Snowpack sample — Loveland Pass, Silver Plume, Colorado, USA (1/12/25, 11:40 AM MST)
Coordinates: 39.66, -105.88
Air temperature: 7 °F
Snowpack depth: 140 cm
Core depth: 10 cm
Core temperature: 41 °F
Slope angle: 11°, slope face: 30°
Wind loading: high
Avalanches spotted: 2
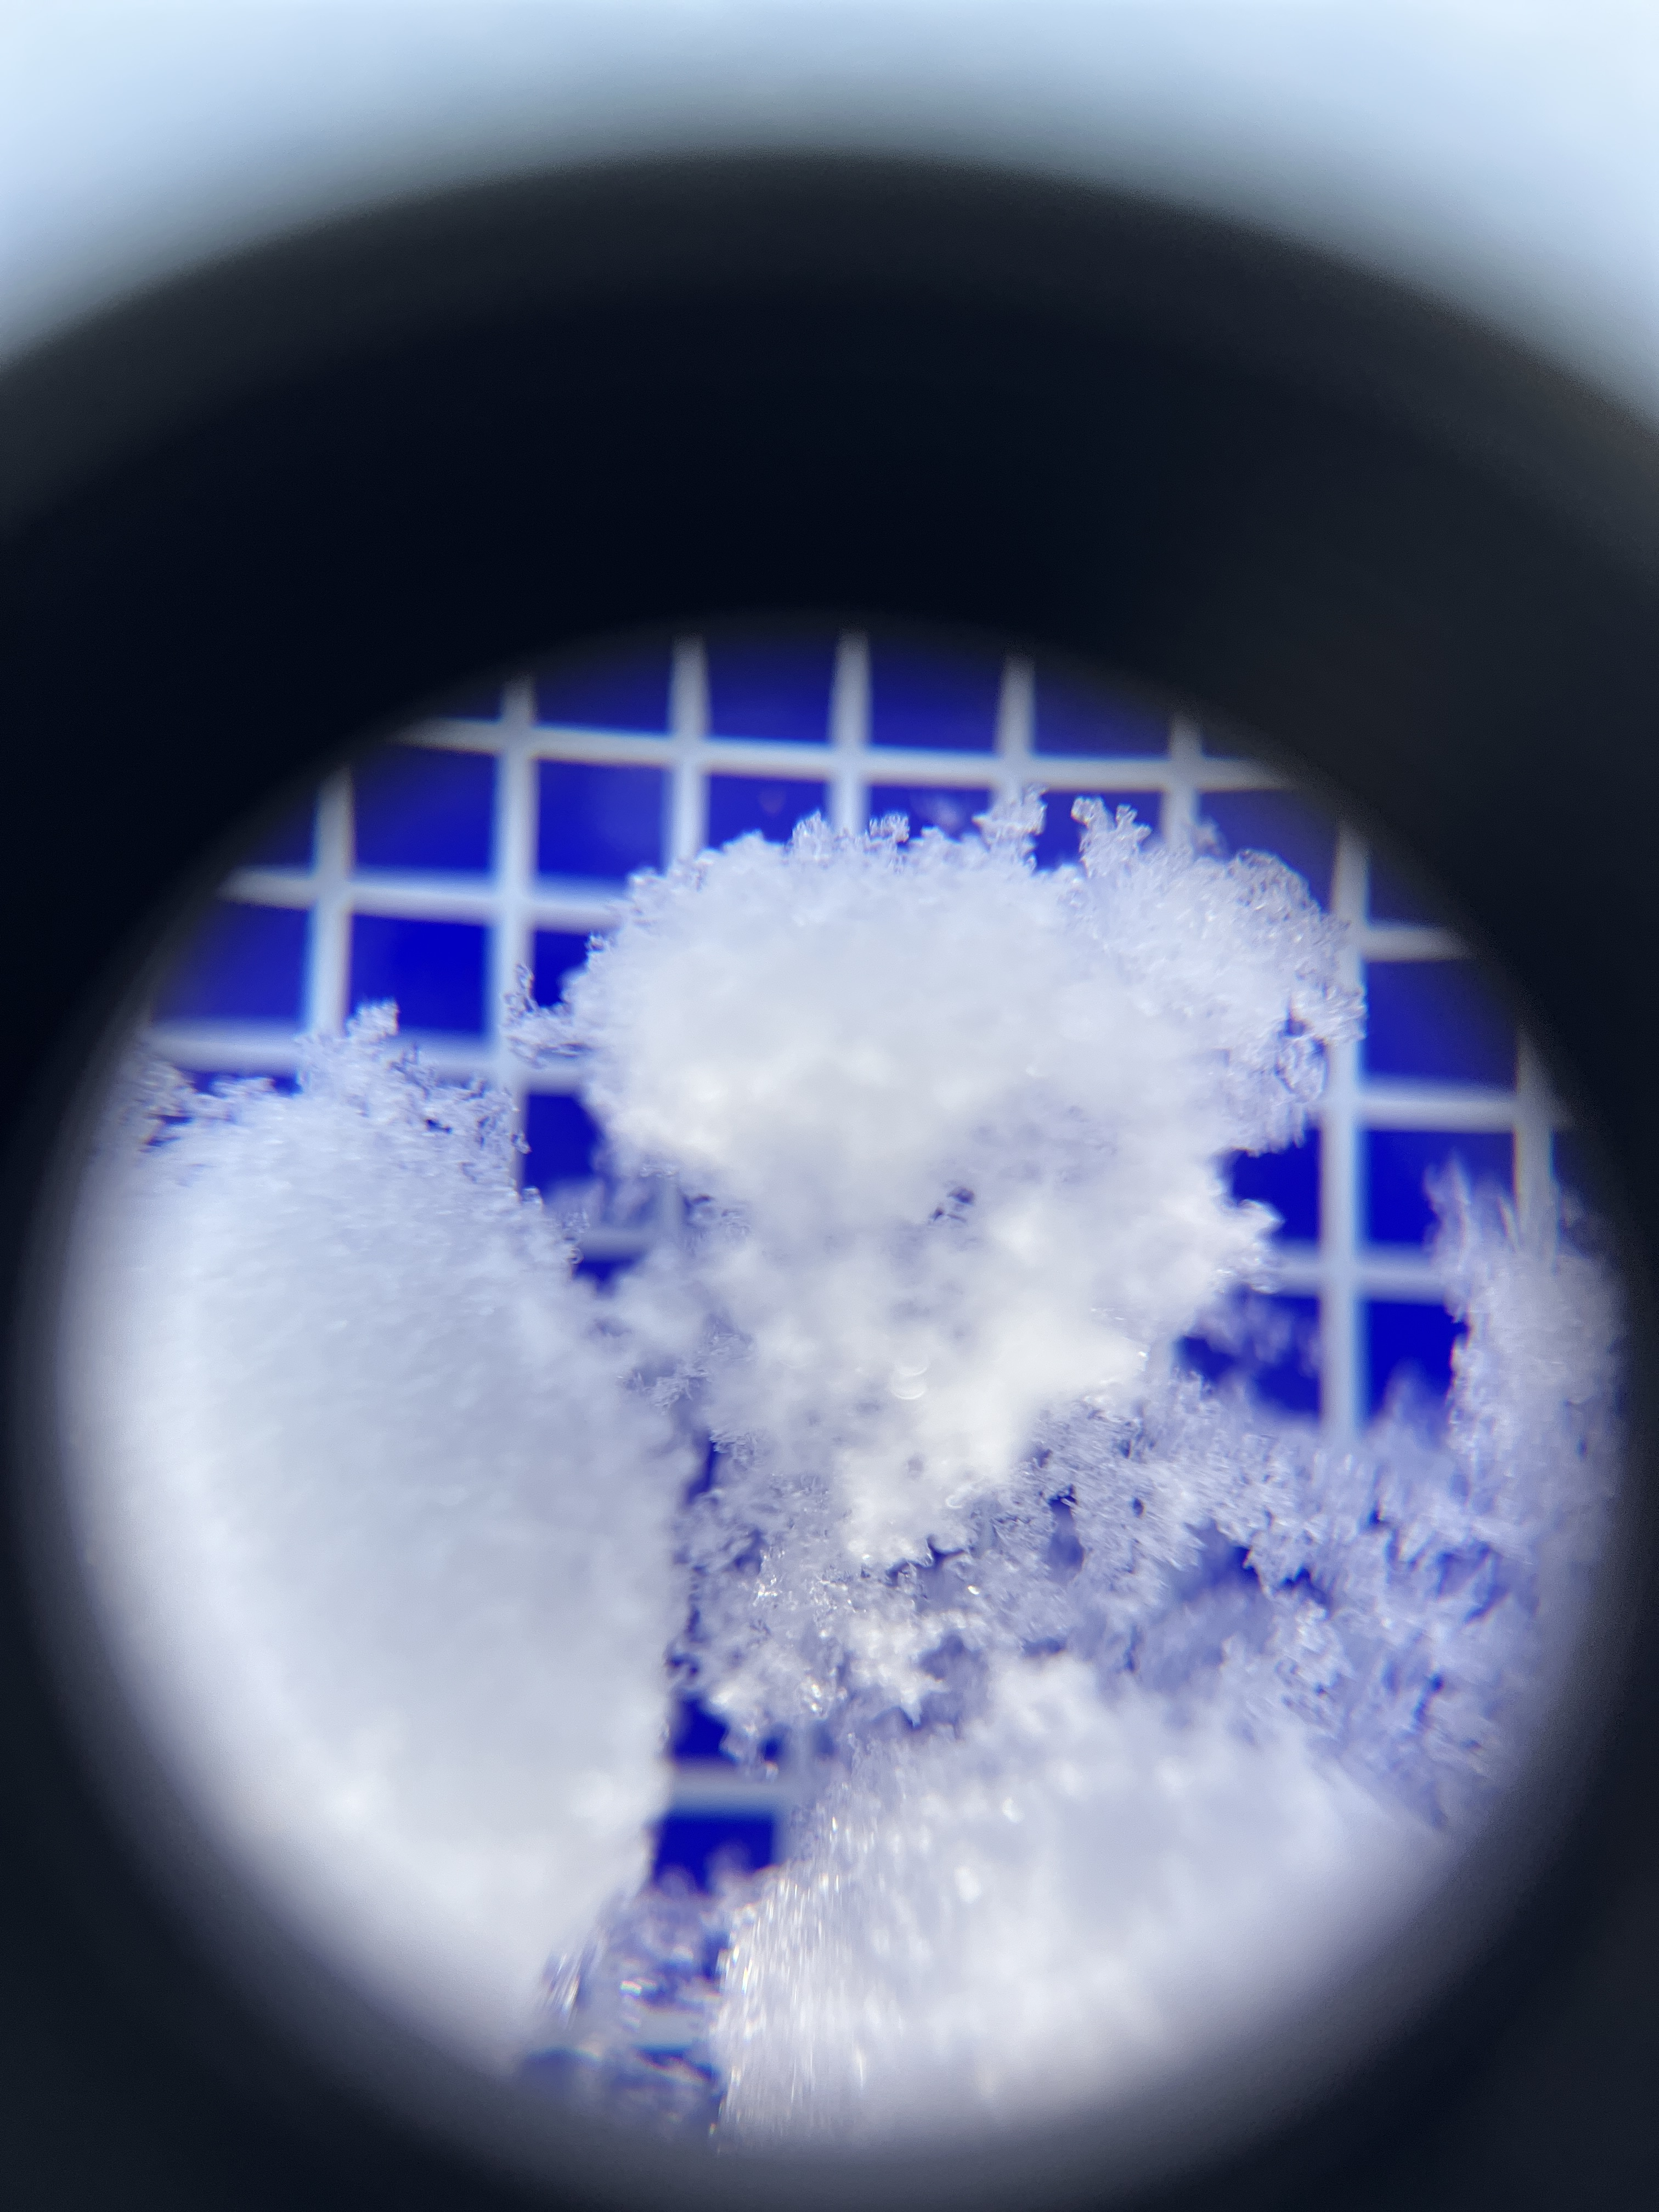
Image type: magnified_profile
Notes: Pilot using slightly modified coring method that took too large segment for snow profile picturing, advised not to use in higher level models. Two avalanche on south face nearby, partially cloudy with light snow in the last 24 hours. Lots of wind loading on eastern features.